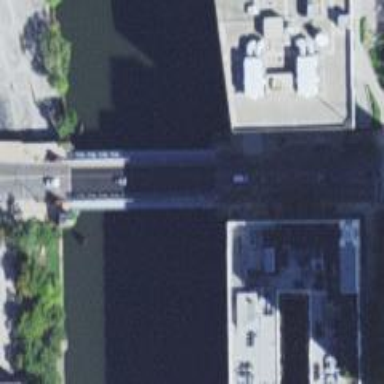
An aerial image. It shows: Movable bascule bridge over asphalt secondary road.